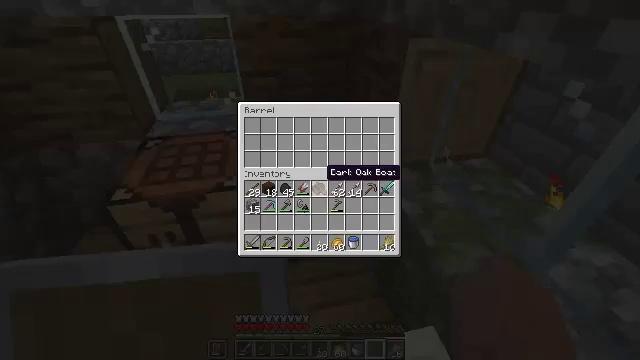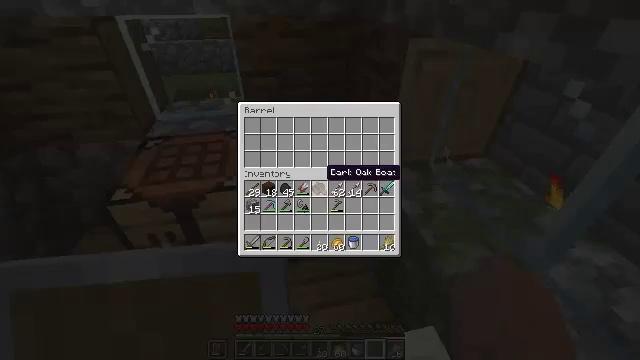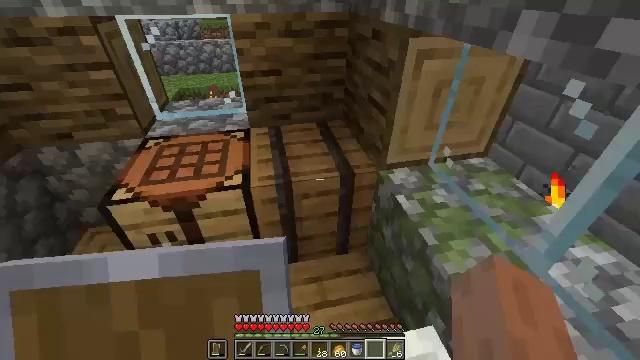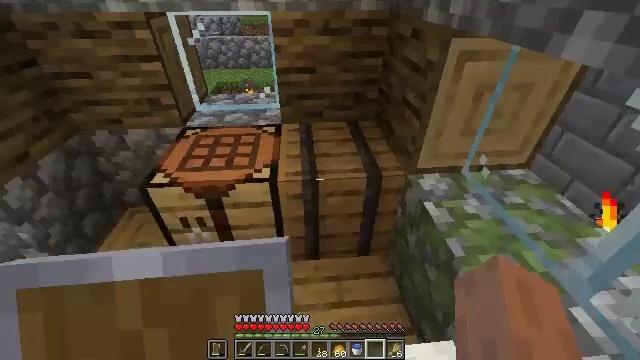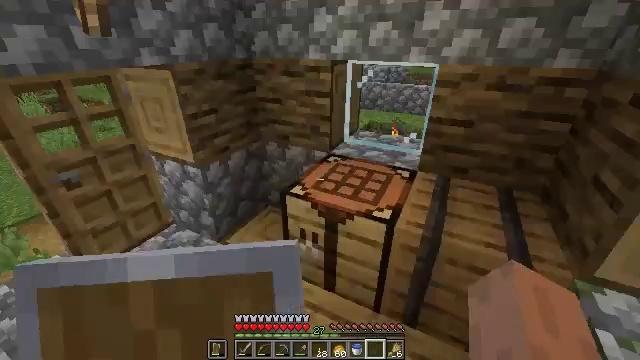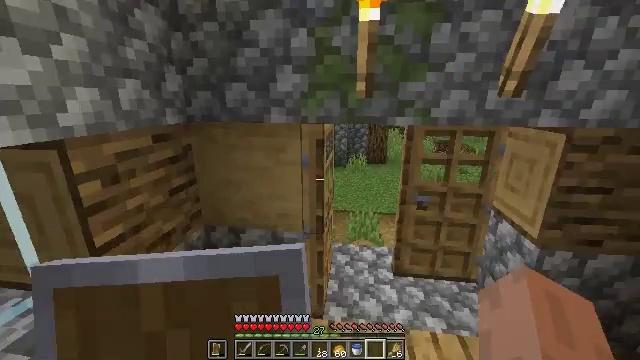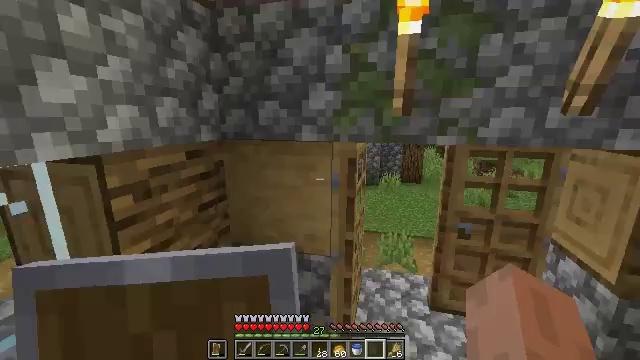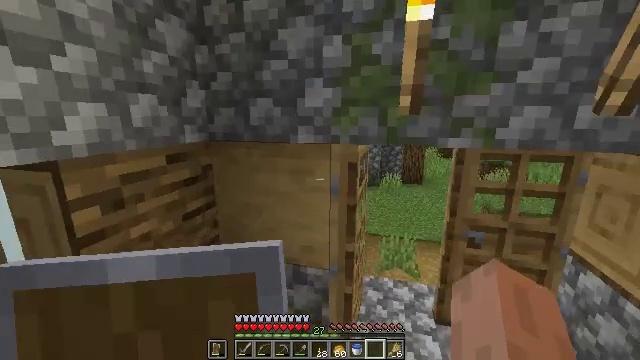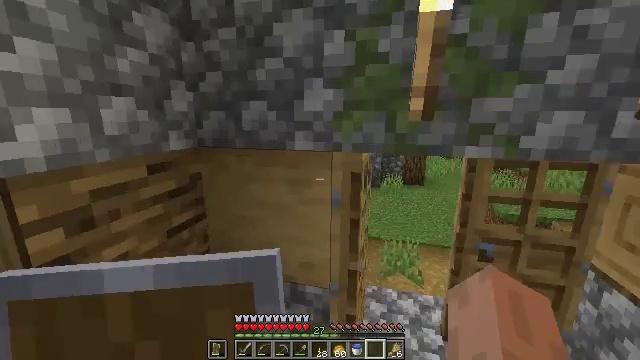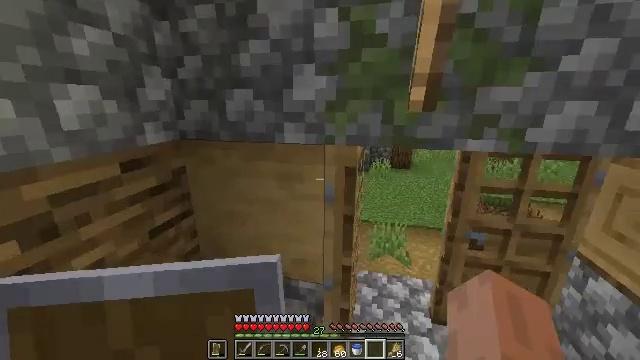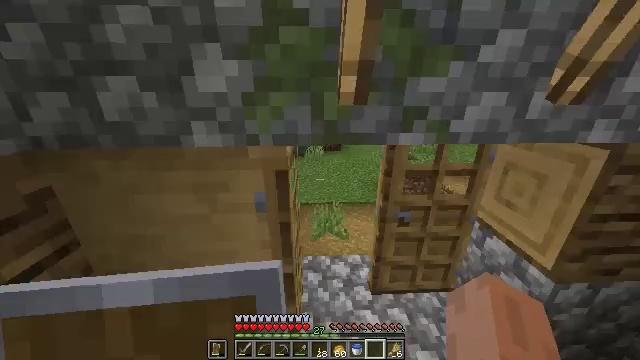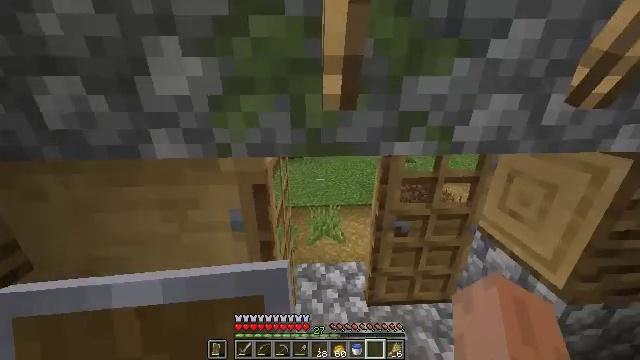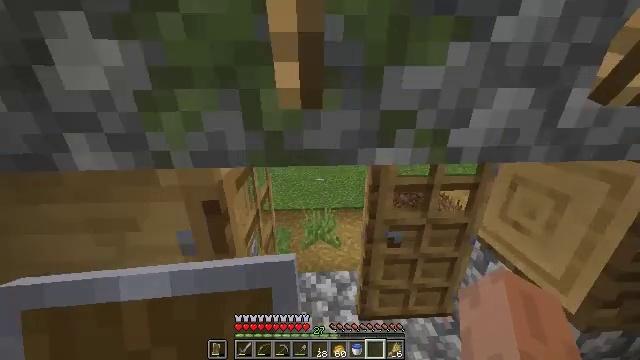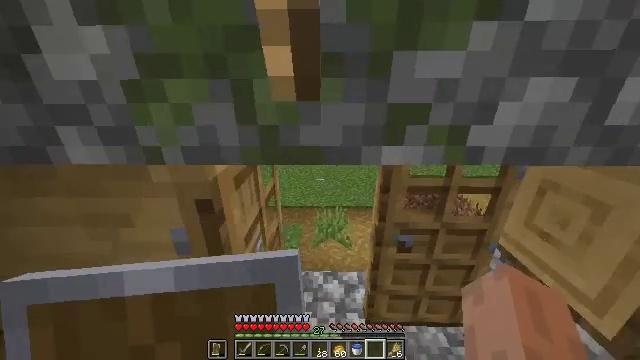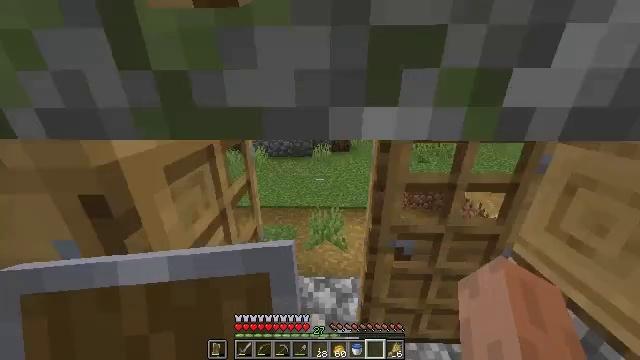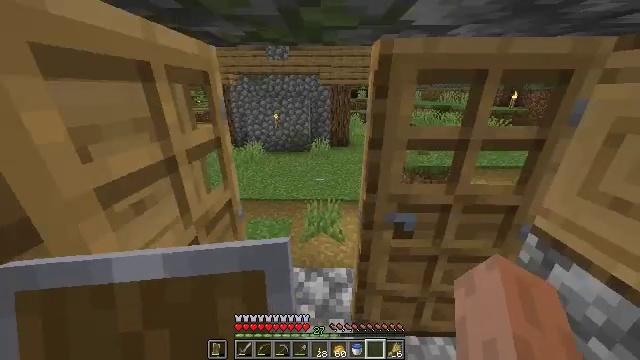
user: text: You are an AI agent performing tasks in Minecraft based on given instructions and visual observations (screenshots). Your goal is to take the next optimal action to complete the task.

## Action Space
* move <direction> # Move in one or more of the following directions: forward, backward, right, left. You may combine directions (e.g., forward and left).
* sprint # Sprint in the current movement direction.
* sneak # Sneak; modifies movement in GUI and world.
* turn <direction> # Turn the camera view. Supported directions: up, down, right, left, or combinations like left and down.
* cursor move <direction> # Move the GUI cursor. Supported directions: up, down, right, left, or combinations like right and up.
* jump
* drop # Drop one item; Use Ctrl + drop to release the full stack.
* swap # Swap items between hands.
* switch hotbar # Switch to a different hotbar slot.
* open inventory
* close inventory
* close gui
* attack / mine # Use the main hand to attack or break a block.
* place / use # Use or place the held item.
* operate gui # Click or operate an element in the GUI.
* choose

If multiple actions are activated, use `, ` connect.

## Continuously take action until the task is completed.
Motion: motion action
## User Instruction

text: Use the crafting table to craft a glass bottle.
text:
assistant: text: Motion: no_op
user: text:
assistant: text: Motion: no_op
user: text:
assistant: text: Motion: turn left
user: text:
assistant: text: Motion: turn left and up
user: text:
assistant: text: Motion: move forward, turn left and up
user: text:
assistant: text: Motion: move forward, turn left and up
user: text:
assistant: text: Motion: move forward
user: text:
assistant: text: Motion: move forward, sprint
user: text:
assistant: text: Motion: move forward, sprint, turn right and down
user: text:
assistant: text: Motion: move forward and move right, turn right and down
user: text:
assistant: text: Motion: move forward and move right
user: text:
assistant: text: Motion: move forward and move right
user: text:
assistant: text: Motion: move forward, turn left
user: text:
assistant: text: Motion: move forward
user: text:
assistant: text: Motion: move forward
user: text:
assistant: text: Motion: move forward
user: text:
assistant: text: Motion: move forward and move left, turn left
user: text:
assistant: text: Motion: move forward, turn left
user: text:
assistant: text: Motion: move forward, turn left
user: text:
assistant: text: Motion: move forward
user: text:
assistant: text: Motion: move forward, turn left
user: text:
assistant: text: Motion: move forward, turn left and down
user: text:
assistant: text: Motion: move forward
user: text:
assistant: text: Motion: move forward
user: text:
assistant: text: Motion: move forward
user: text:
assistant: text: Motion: move forward, sprint, turn left and up
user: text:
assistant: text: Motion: move forward, sprint, turn left and down
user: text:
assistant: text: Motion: move forward, sprint, turn left and down
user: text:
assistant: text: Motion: move forward, sprint, turn left and up
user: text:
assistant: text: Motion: move forward, turn left